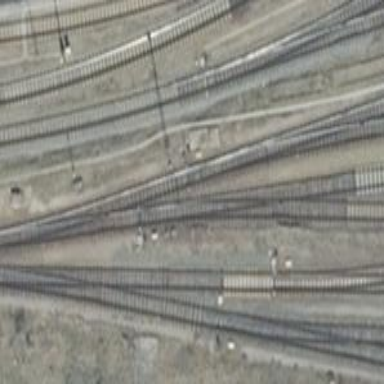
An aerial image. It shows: Railway yard in service.